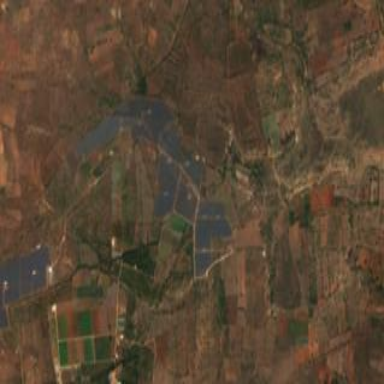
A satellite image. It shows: Solar power plant with photovoltaic panels. The plant produces electricity. It is enclosed by wall.